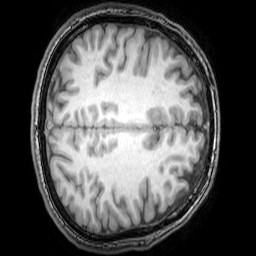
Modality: T1w
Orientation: axial
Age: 22
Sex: male
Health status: healthy
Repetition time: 0.081 s
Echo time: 0.037 s